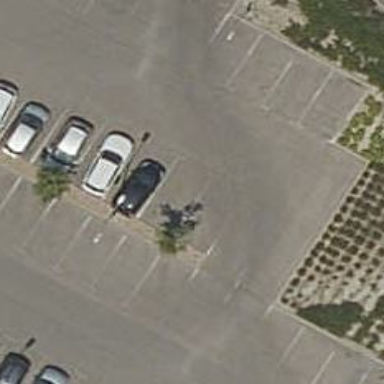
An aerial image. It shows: Parking aisle designated as service road.